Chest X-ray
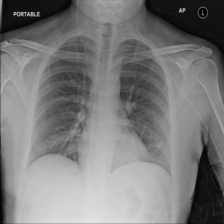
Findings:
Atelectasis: positive
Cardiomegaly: negative
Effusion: negative
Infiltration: negative
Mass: negative
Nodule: negative
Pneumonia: negative
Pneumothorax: negative
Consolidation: negative
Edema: negative
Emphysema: negative
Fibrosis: negative
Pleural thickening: negative
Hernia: negative